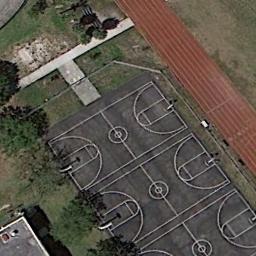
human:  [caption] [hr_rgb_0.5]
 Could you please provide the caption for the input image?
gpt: There are three basketball courts to the left of the red track .

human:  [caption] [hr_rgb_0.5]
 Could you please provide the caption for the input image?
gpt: The three neatly arrayed basketball courts on the lawn is next to the runway,With some trees nearby .

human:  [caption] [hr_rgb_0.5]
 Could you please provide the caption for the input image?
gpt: There are three basketball courts next to a playground .

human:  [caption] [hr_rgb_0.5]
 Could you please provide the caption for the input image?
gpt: Three basketball courts next to a playground while a parking lot and some trees beside .

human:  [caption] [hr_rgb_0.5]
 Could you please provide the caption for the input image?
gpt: The red track is next to three basketball courts .